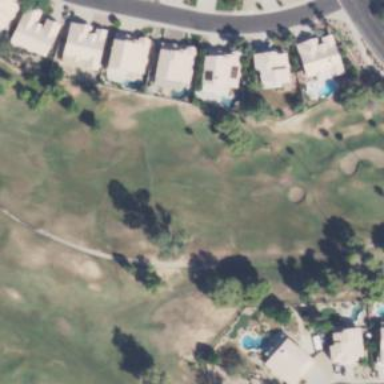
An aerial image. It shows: Golf fairway surrounded by grass.